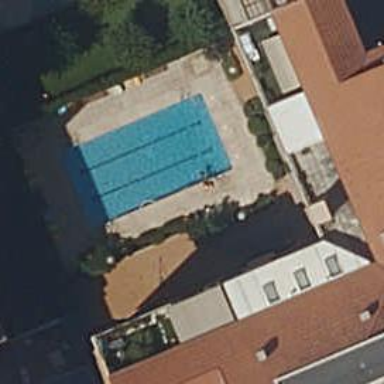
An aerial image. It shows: Swimming pool located in leisure land.